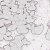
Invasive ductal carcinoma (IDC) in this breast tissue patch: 0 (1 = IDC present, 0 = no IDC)